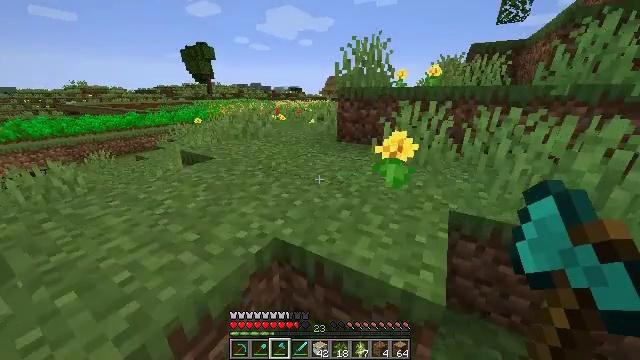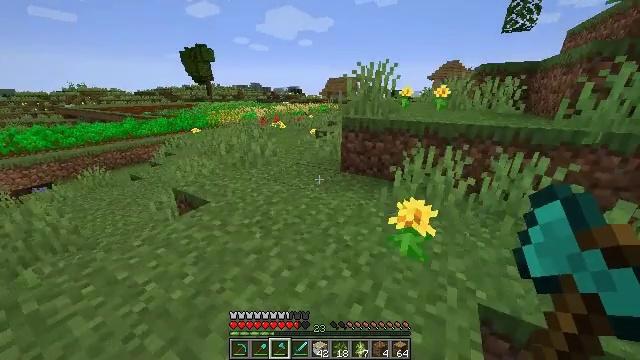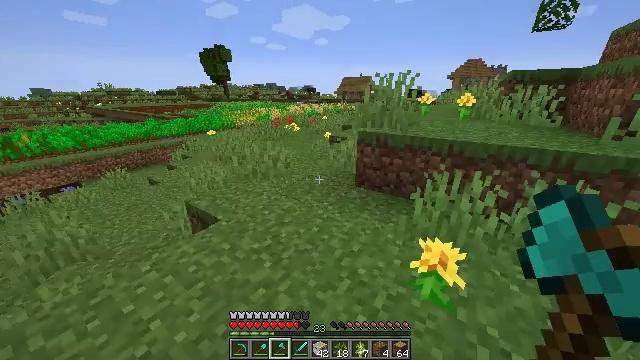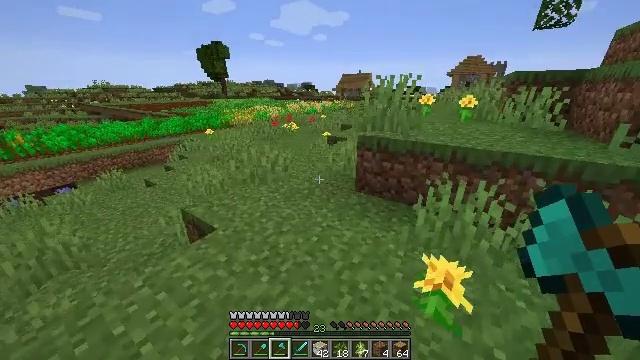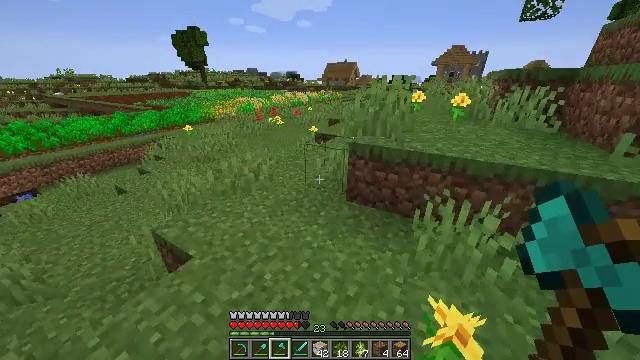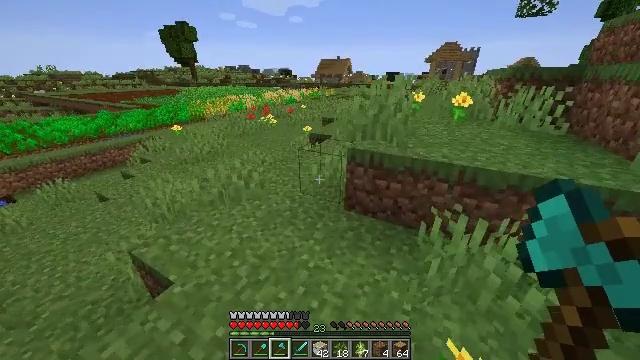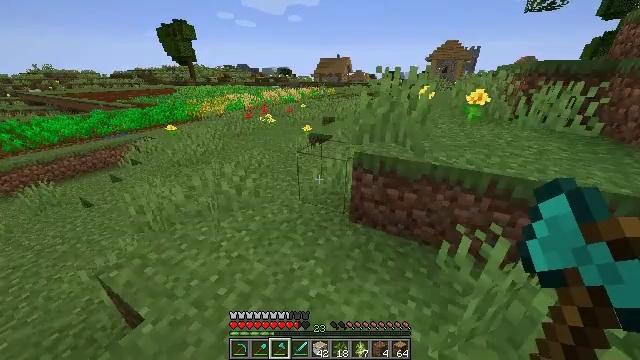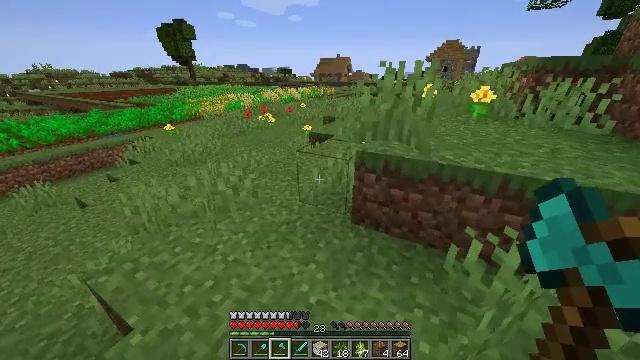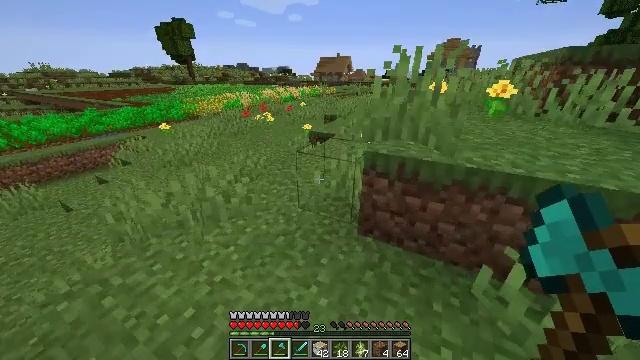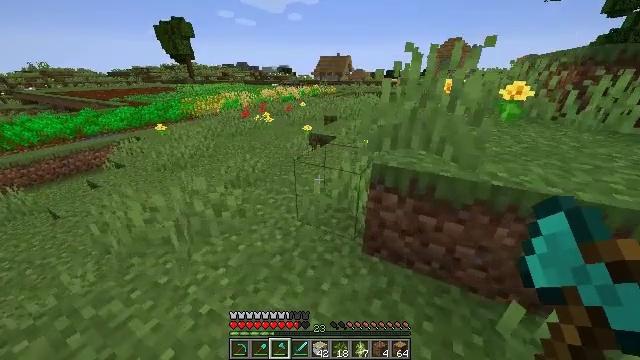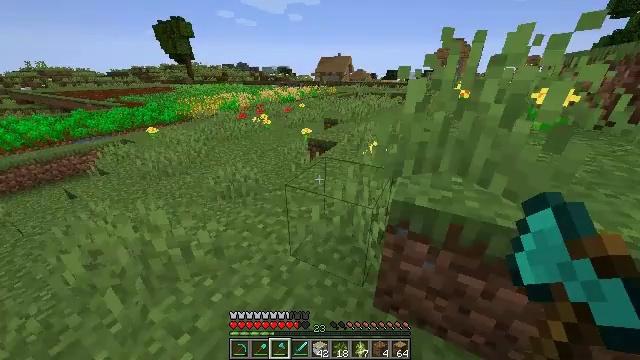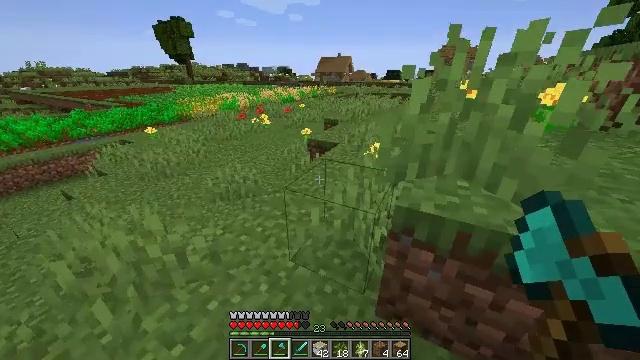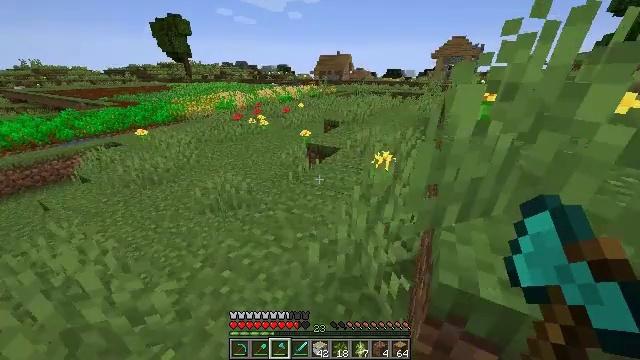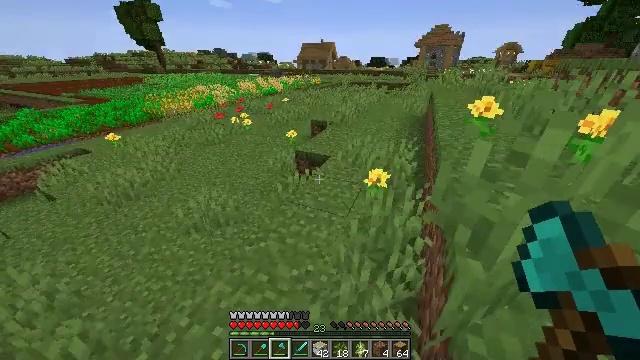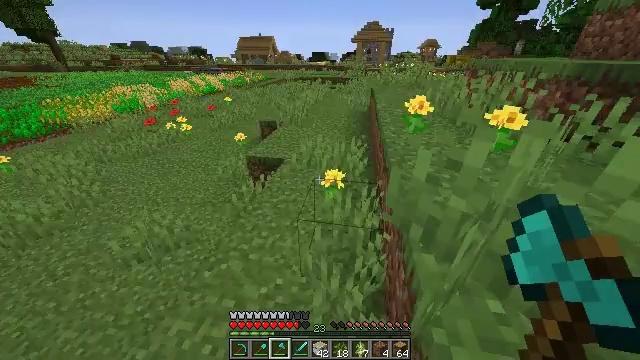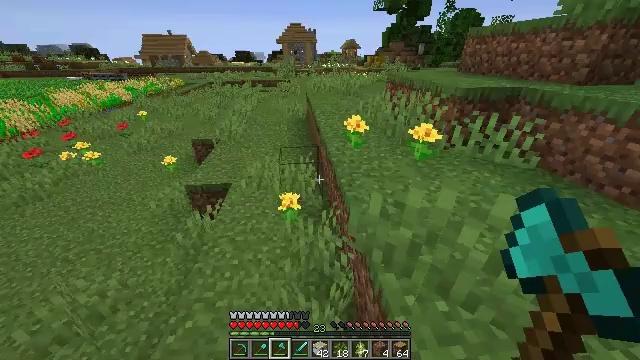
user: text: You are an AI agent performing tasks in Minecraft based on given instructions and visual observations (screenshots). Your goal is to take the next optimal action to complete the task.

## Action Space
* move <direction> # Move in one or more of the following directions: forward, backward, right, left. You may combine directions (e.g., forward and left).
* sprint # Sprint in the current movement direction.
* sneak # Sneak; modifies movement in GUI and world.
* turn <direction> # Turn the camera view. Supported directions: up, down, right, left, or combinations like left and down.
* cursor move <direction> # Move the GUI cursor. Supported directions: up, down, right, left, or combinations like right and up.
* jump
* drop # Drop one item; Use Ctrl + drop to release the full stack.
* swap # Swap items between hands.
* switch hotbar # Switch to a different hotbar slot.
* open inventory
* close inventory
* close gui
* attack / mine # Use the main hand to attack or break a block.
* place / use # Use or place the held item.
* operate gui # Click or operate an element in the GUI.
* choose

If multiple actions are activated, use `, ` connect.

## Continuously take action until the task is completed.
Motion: motion action
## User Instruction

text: Create pumpkin seeds with a pumpkin in your inventory.
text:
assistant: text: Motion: move forward, sprint, jump
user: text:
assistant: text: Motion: move forward, sprint, turn left, jump
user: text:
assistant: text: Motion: move forward, sprint, jump
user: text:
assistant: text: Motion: move forward, sprint, turn right and down, jump
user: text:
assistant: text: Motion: move forward, sprint, turn right
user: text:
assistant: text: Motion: move forward, sprint
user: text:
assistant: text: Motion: move forward, sprint
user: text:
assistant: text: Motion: move forward, sprint
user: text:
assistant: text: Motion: move forward, sprint
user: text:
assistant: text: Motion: move forward, sprint
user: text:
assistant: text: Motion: move forward, sprint
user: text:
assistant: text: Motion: move forward, sprint
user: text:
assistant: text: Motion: move forward, sprint, turn right and down, jump
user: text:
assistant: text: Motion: move forward, sprint, turn right and down, jump
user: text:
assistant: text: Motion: move forward and move right, sprint, turn right, jump
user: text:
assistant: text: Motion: move forward and move right, sprint, turn right, jump
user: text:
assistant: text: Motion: move forward and move right, sprint, turn right, jump
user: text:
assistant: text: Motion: move forward and move right, sprint, jump
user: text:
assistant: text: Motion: move forward and move right, sprint
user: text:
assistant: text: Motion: move forward and move right, sprint
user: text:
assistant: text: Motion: move forward and move right, sprint, turn right
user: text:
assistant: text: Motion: move forward and move right, sprint, turn right
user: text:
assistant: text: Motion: move forward and move right, sprint, turn right and up
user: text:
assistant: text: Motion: move forward and move right, sprint, turn right
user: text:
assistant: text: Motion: move forward and move right, sprint, turn right
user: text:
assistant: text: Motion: move forward and move right, sprint, turn right, jump
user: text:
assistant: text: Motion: move forward and move right, sprint, turn right and up, jump
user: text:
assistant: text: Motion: move forward, sprint, jump
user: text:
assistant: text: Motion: move forward, sprint, turn left, jump
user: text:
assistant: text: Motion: move forward, sprint